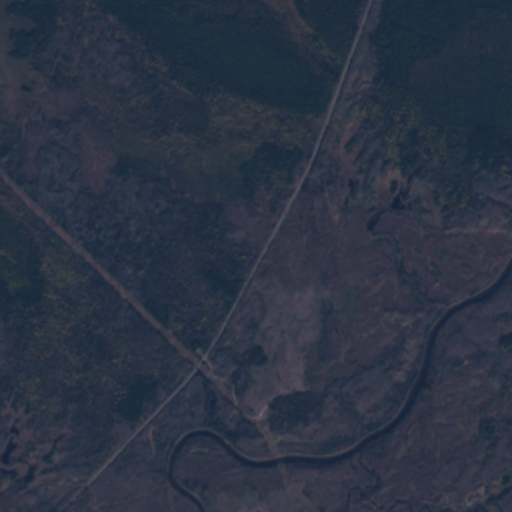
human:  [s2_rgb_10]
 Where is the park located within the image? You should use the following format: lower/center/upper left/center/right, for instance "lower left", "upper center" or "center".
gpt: There is no park in the image.